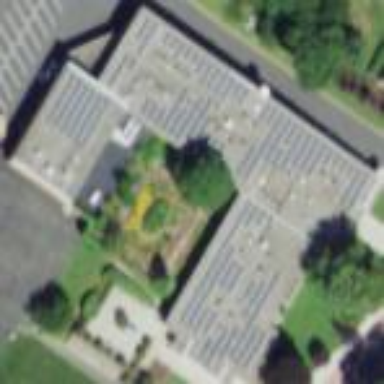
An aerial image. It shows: School building.